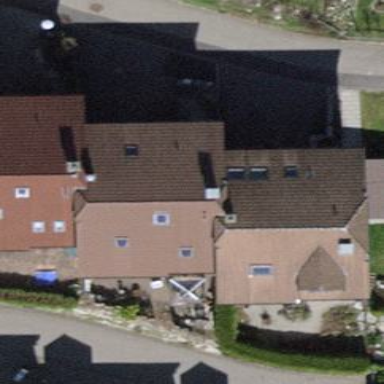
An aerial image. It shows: Terrace building with gabled roof oriented across.